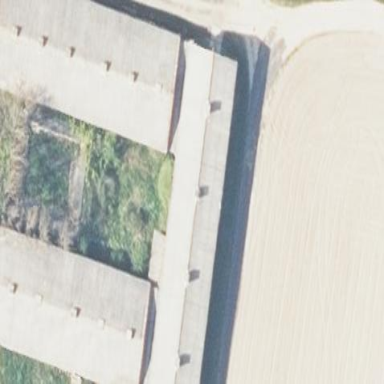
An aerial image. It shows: Farm auxiliary building with flat grey roof.